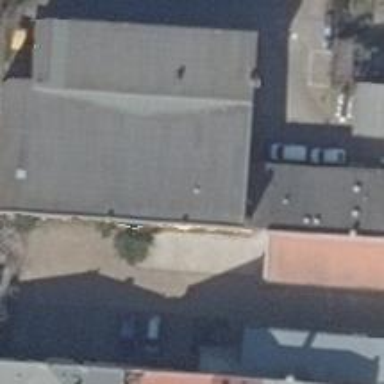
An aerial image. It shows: Industrial building with skillion roof shape.